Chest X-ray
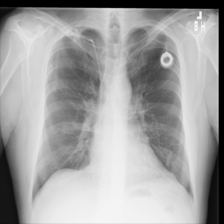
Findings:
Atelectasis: negative
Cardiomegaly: negative
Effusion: negative
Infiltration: negative
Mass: negative
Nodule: negative
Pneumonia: negative
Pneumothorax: negative
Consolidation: negative
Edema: negative
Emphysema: negative
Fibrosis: negative
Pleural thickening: negative
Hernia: negative